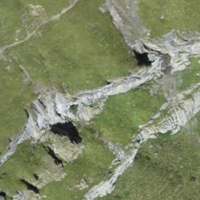
EUNIS habitat code: 23
Species observed at this site:
Bufo bufo
Astragalus alpinus
Periparus ater